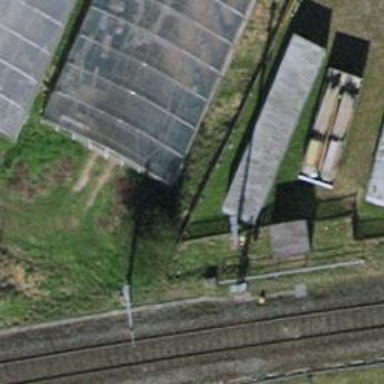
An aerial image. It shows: Mast structure.